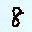
Label: 8